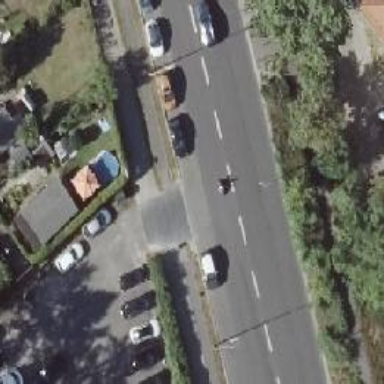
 and track cycleway also on the right side."